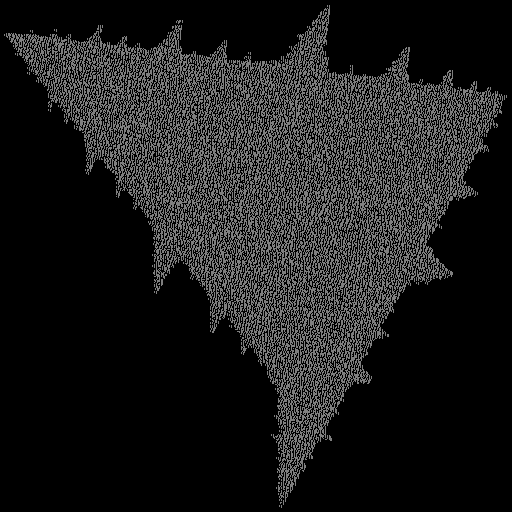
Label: a1